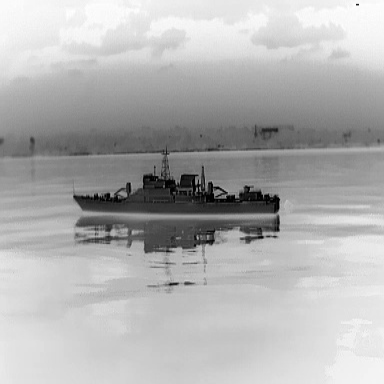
There is a warship in the infrared image.